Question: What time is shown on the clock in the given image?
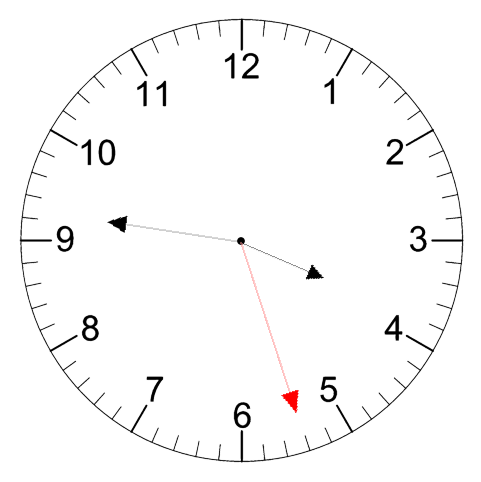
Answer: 03:46:27